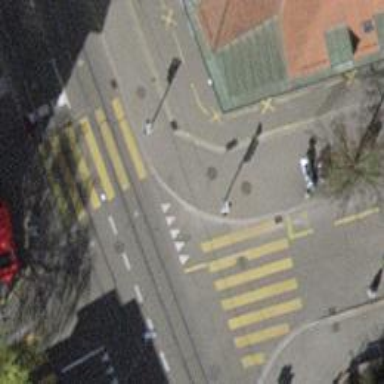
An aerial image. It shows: Kerb barrier.